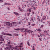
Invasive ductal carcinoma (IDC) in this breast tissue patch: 0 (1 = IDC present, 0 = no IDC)